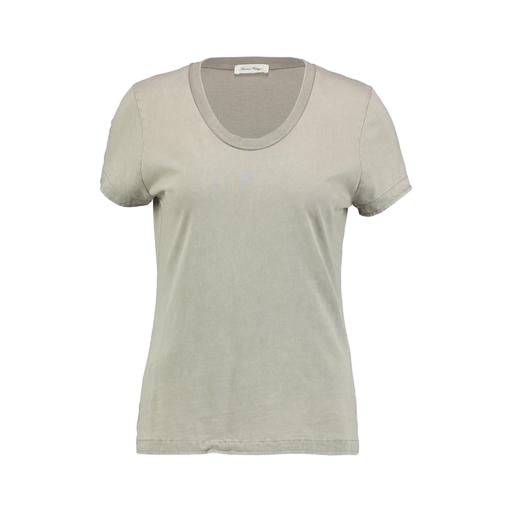
gray women's distressed clay t-shirt, multicolor clay tee chalk, scoop-neck tee, white background